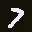
Label: 7